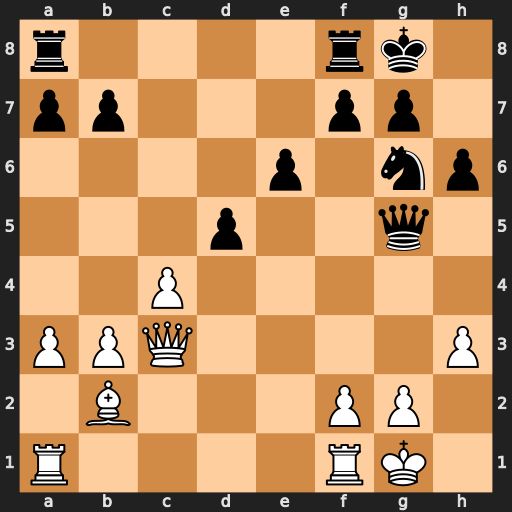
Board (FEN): r4rk1/pp3pp1/4p1np/3p2q1/2P5/PPQ4P/1B3PP1/R4RK1
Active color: w
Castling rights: -
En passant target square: -
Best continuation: Qxg7#